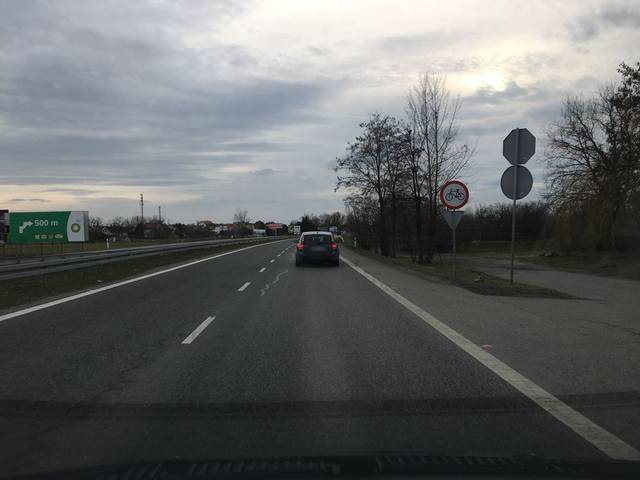
Region: Germany
Coordinates: 50.341, 18.188